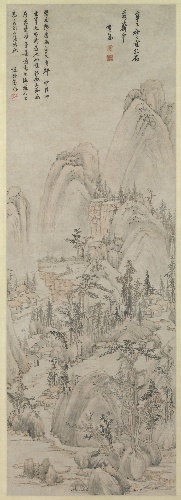
Title: 明  莫是龍  倣黃公望山水圖  軸|Landscape in the style of Huang Gongwang
Artist: Mo Shilong
Artist bio: Chinese, 1537–1587
Date: 1581
Object type: Hanging scroll
Classification: Paintings
Medium: Hanging scroll; ink and color on paper
Culture: China
Period: Ming dynasty (1368–1644)
Dimensions: Image: 46 7/8 x 16 1/8 in. (119.1 x 41 cm)
Overall with mounting: 90 x 23 1/4 in. (228.6 x 59.1 cm)
Overall with knobs: 90 x 26 3/4 in. (228.6 x 67.9 cm)
Department: Asian Art
Credit line: Gift of Ernest Erickson Foundation, 1985
Accession year: 1985
Repository: Metropolitan Museum of Art, New York, NY
Tags: Landscapes|Mountains